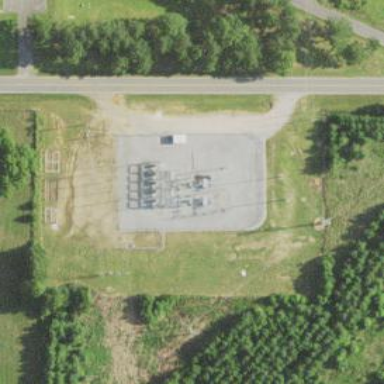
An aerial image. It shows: There is distribution substation enclosed by fence.